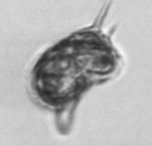
Label: Amylax